Interaction volume radius: 5 \u00c5
Interaction volume height: 40 \u00c5
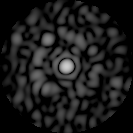
Disorder parameter: 0.8171